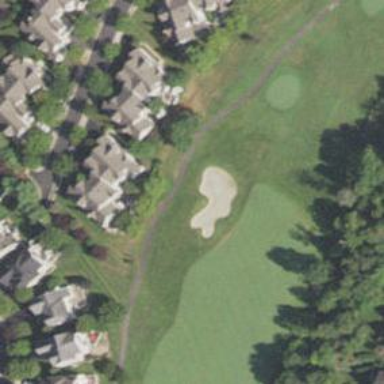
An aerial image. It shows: Service road used as golf cart path.